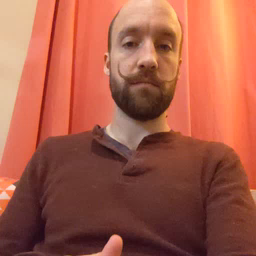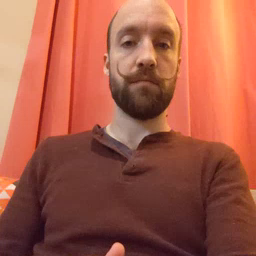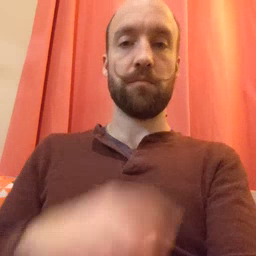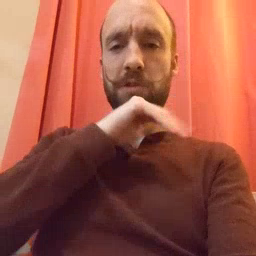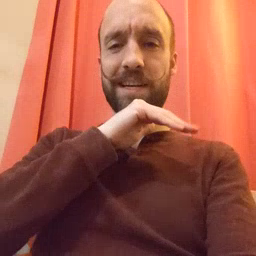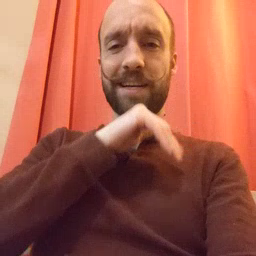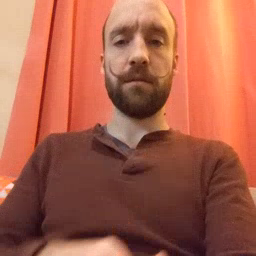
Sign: pig